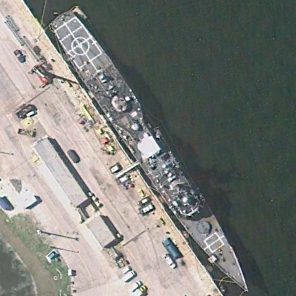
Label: Ticonderoga-class_cruiser